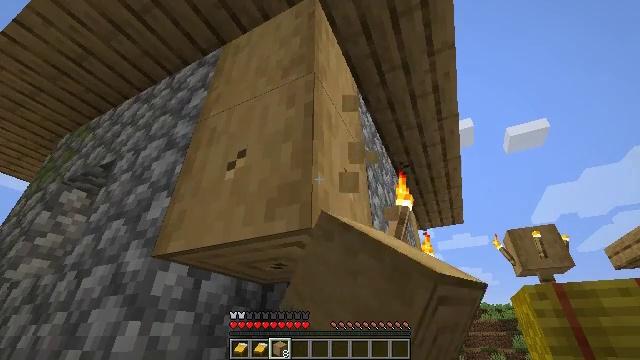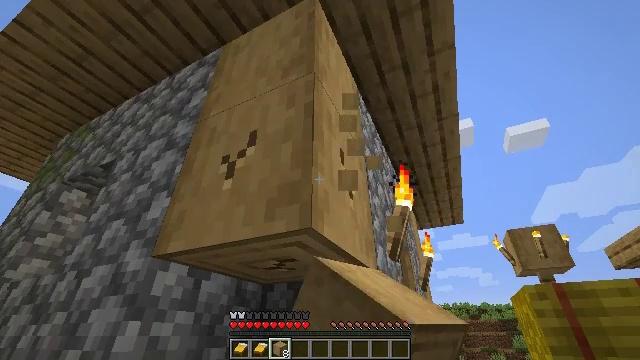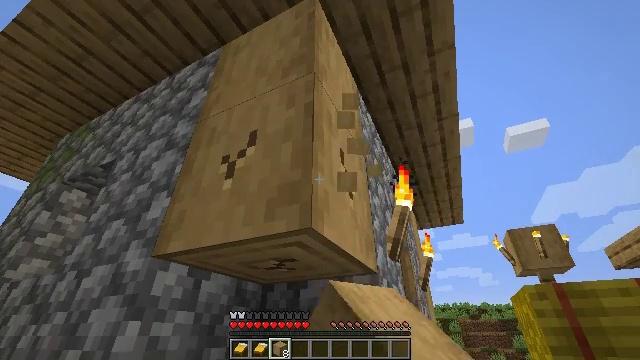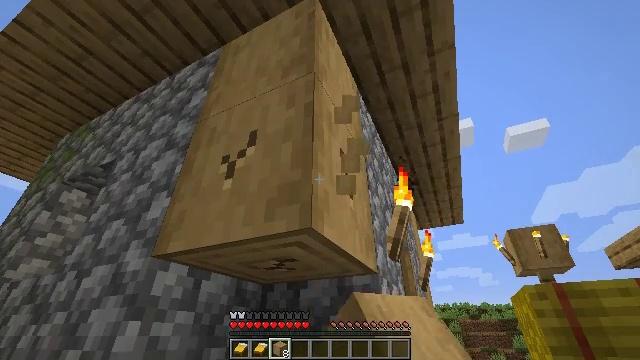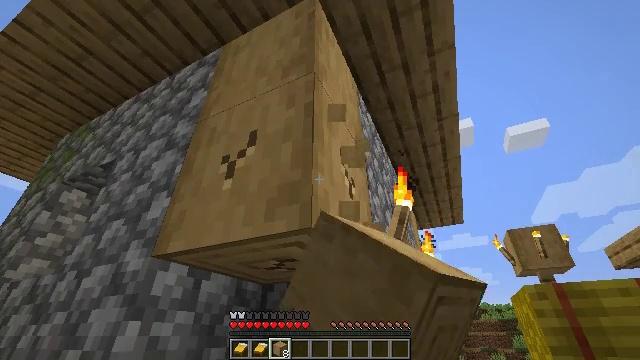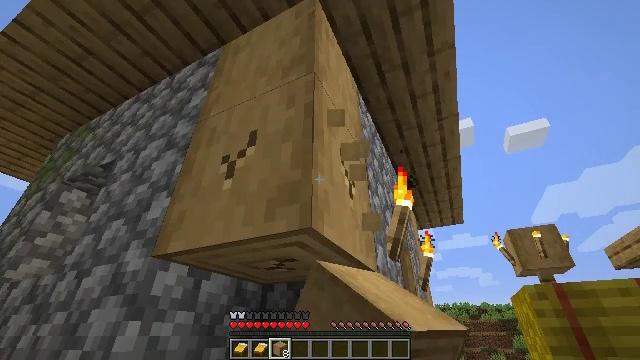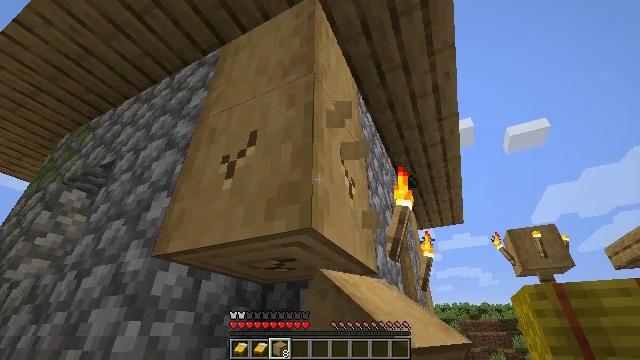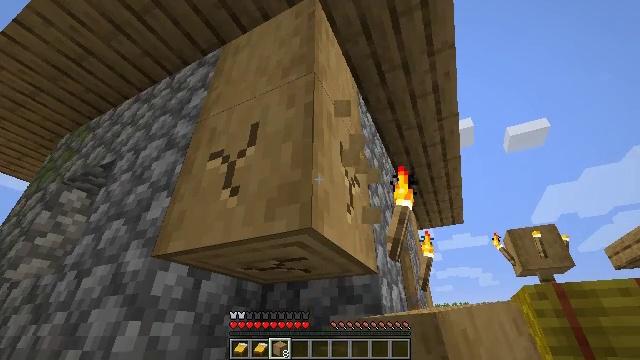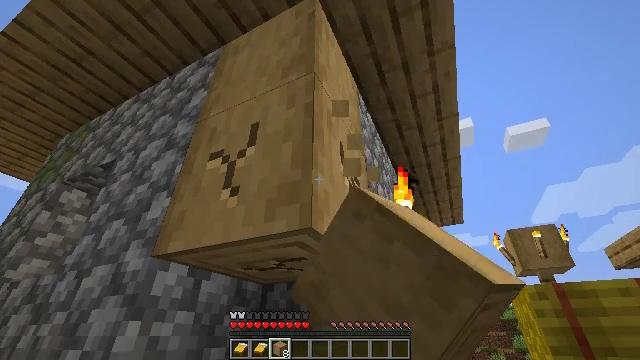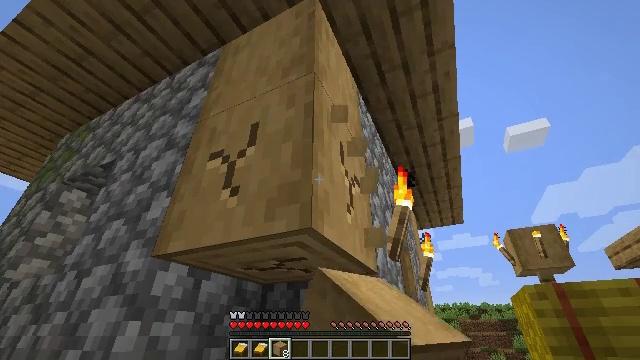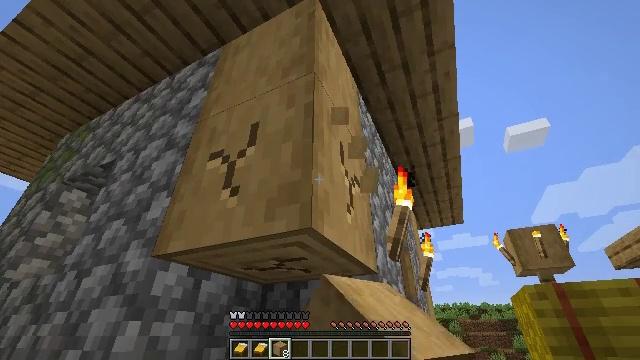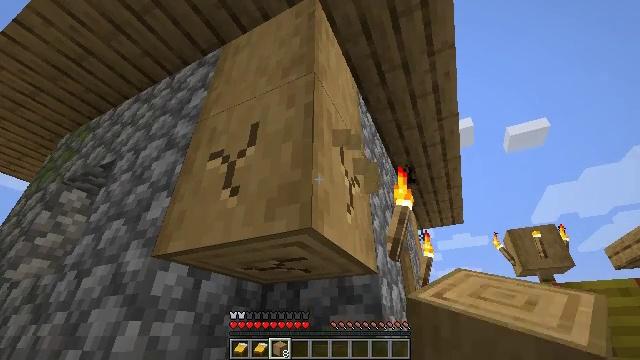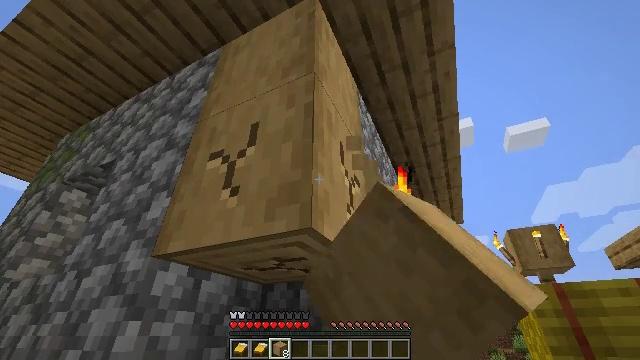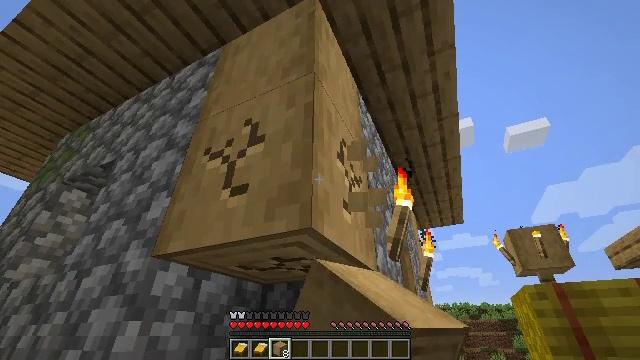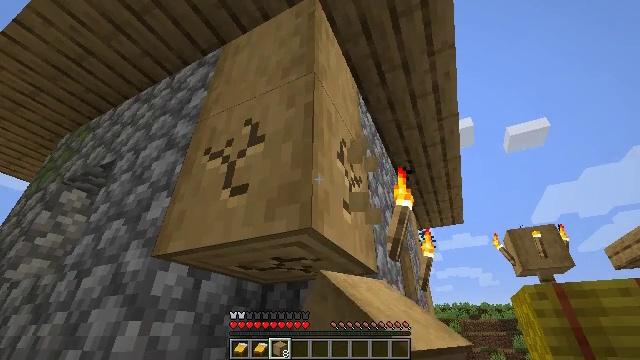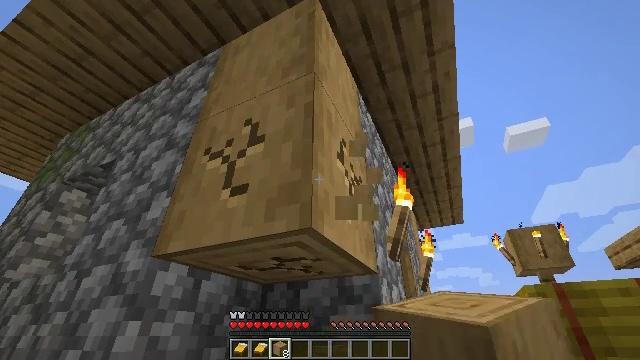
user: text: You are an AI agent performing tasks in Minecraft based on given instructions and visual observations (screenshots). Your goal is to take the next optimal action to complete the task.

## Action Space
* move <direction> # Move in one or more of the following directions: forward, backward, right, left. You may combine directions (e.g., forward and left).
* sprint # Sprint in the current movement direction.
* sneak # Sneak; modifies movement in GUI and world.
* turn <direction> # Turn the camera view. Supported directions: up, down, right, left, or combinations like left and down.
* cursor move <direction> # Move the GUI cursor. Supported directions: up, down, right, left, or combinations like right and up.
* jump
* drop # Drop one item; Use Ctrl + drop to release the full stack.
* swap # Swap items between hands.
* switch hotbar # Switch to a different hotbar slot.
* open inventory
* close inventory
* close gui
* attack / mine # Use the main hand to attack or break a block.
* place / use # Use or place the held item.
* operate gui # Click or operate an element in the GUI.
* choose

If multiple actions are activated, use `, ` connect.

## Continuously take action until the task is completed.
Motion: motion action
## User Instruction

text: Gather stripped oak log from a tree.
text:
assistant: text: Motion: attack / mine
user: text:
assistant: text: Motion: attack / mine
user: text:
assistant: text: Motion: attack / mine
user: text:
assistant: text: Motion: attack / mine
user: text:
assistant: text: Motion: attack / mine
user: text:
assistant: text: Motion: attack / mine
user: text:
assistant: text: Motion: attack / mine
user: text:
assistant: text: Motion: attack / mine
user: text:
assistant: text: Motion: attack / mine
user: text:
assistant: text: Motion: attack / mine
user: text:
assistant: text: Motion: attack / mine
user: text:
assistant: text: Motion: attack / mine
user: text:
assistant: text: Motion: attack / mine
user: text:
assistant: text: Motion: attack / mine
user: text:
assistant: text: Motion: attack / mine
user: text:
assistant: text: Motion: attack / mine
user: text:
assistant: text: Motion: attack / mine
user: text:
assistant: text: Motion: attack / mine
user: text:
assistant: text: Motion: attack / mine
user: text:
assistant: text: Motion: attack / mine
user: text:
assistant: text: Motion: attack / mine
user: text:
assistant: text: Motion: attack / mine
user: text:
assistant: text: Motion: attack / mine
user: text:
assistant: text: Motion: attack / mine
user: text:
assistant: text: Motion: attack / mine
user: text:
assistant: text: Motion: attack / mine
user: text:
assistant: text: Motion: attack / mine
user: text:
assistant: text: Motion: attack / mine
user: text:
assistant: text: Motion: attack / mine
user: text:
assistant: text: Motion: attack / mine